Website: apple-inc
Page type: payment
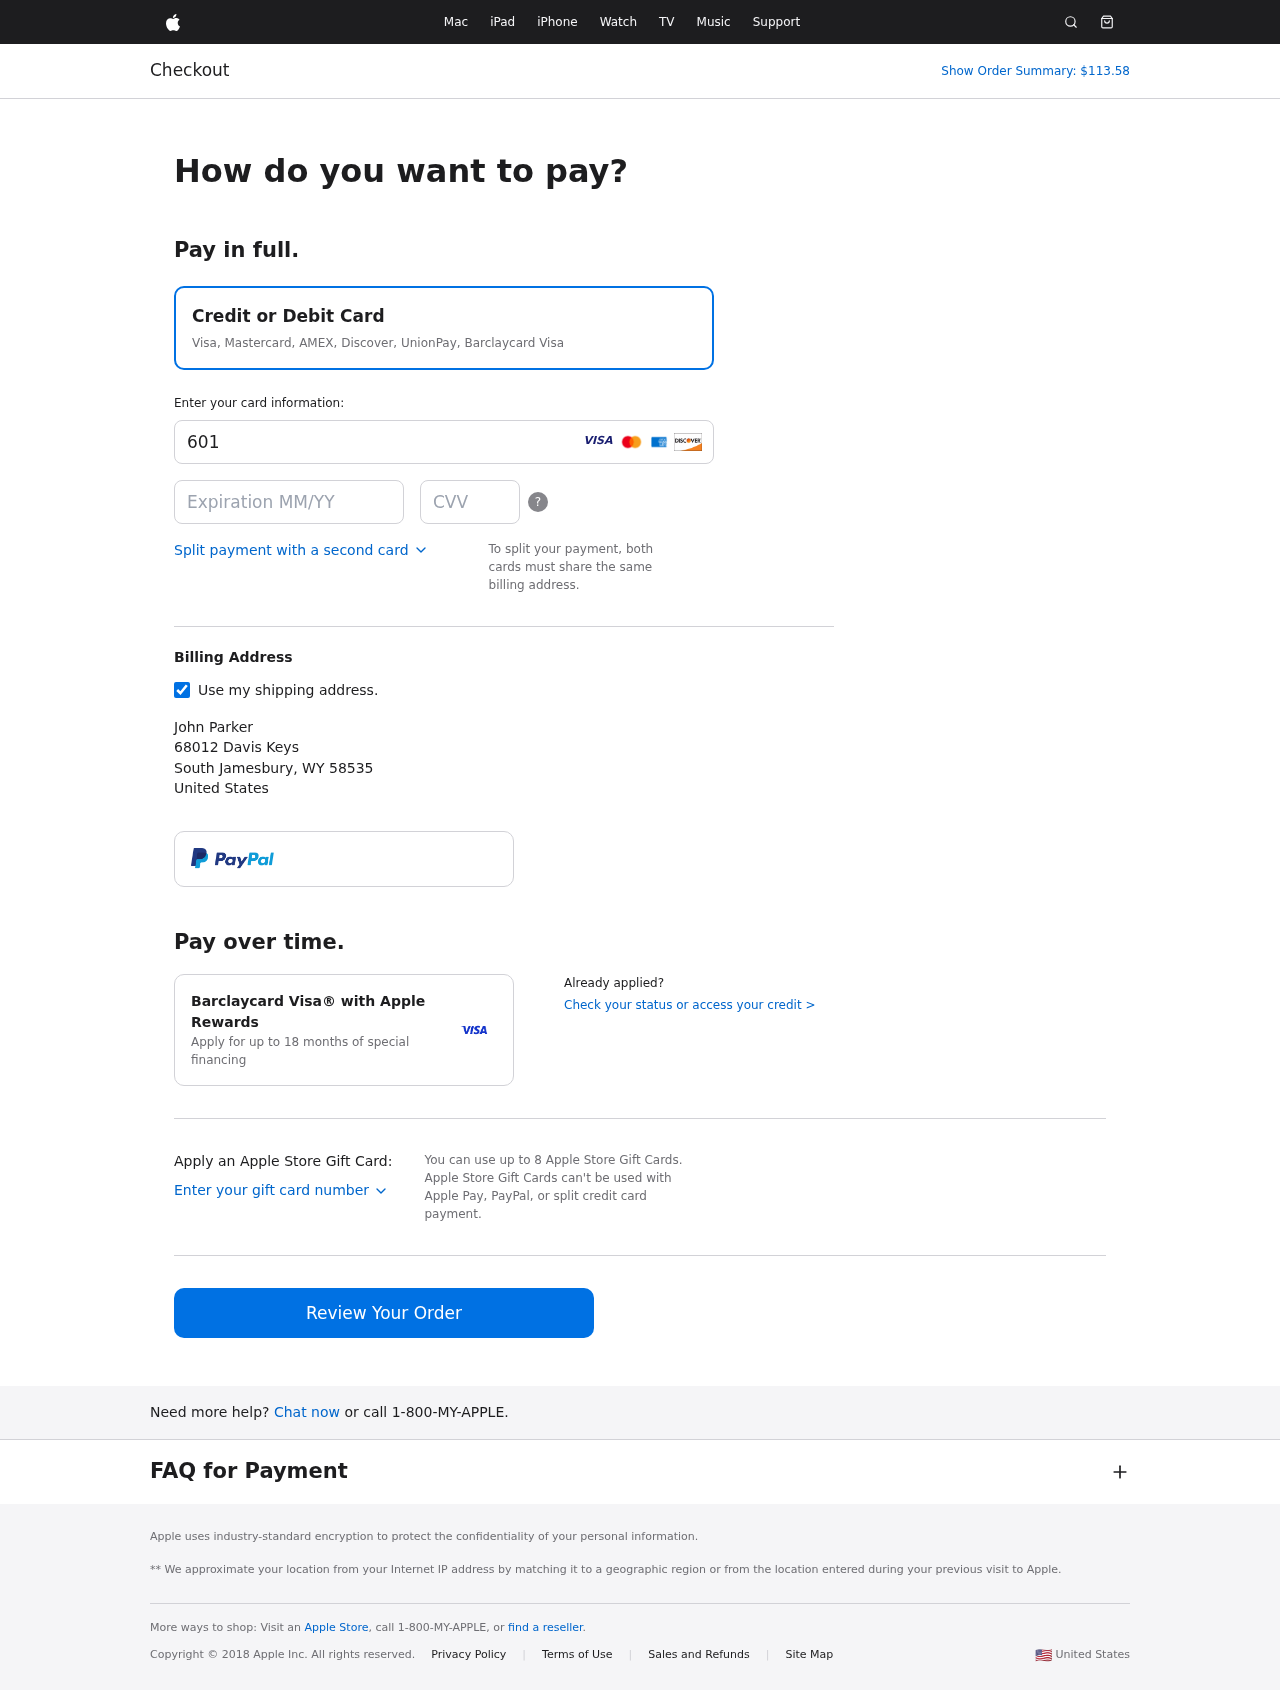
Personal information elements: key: PII_CARD_CVV
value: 017
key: PII_CARD_EXPIRY
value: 05/26
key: PII_CARD_NUMBER
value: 6011 8436 5457 8084
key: PII_CITY
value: South Jamesbury
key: PII_COUNTRY
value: United States
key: PII_FULLNAME
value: John Parker
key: PII_POSTCODE
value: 58535
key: PII_STATE_ABBR
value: WY
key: PII_STREET
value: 68012 Davis Keys
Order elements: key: ORDER_TOTAL
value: Show Order Summary: $113.58